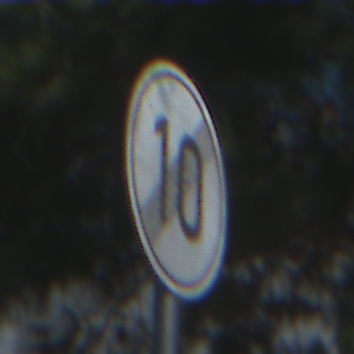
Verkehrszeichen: EndeGeschwindigkeit10
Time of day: Midday
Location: Outdoor (Special)
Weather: PartlyCloudy
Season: NotSpecified
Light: Natural